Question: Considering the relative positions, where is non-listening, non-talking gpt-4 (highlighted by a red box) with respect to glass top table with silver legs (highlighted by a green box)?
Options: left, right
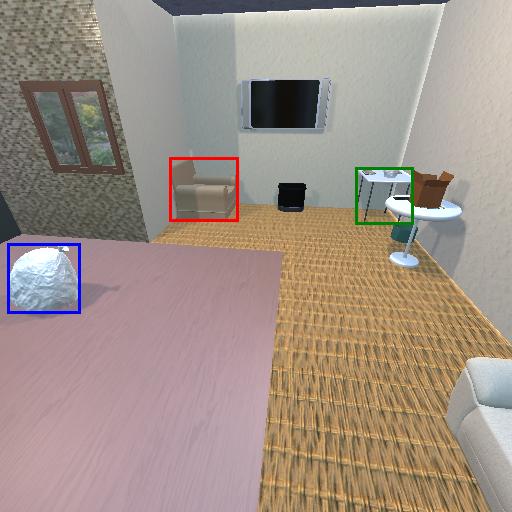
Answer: left